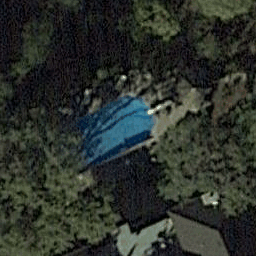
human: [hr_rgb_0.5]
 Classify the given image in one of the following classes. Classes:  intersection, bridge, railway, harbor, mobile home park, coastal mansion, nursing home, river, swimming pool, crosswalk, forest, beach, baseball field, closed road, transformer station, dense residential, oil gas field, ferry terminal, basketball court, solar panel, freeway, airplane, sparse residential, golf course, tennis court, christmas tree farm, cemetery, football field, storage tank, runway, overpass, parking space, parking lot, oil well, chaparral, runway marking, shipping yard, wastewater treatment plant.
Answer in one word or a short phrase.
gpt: swimming pool